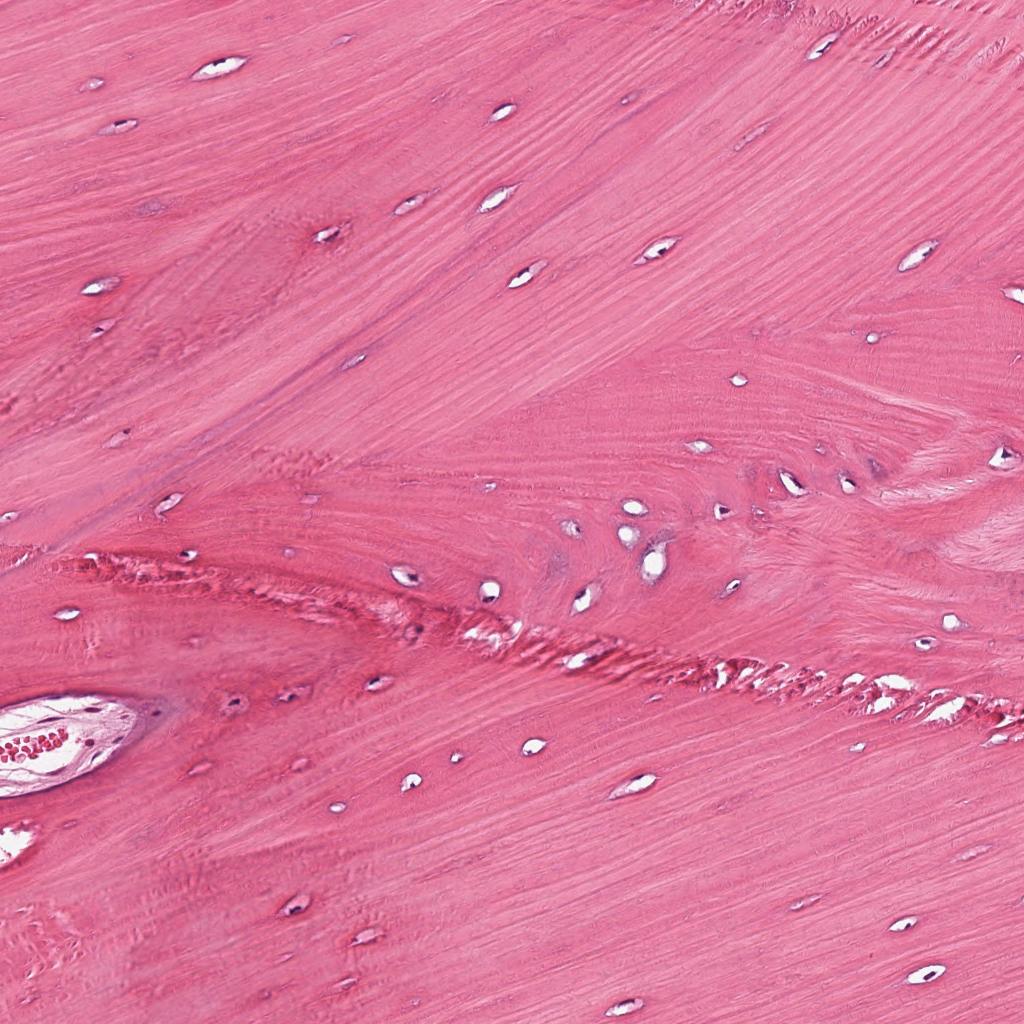
Label: Non-Tumor